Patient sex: M
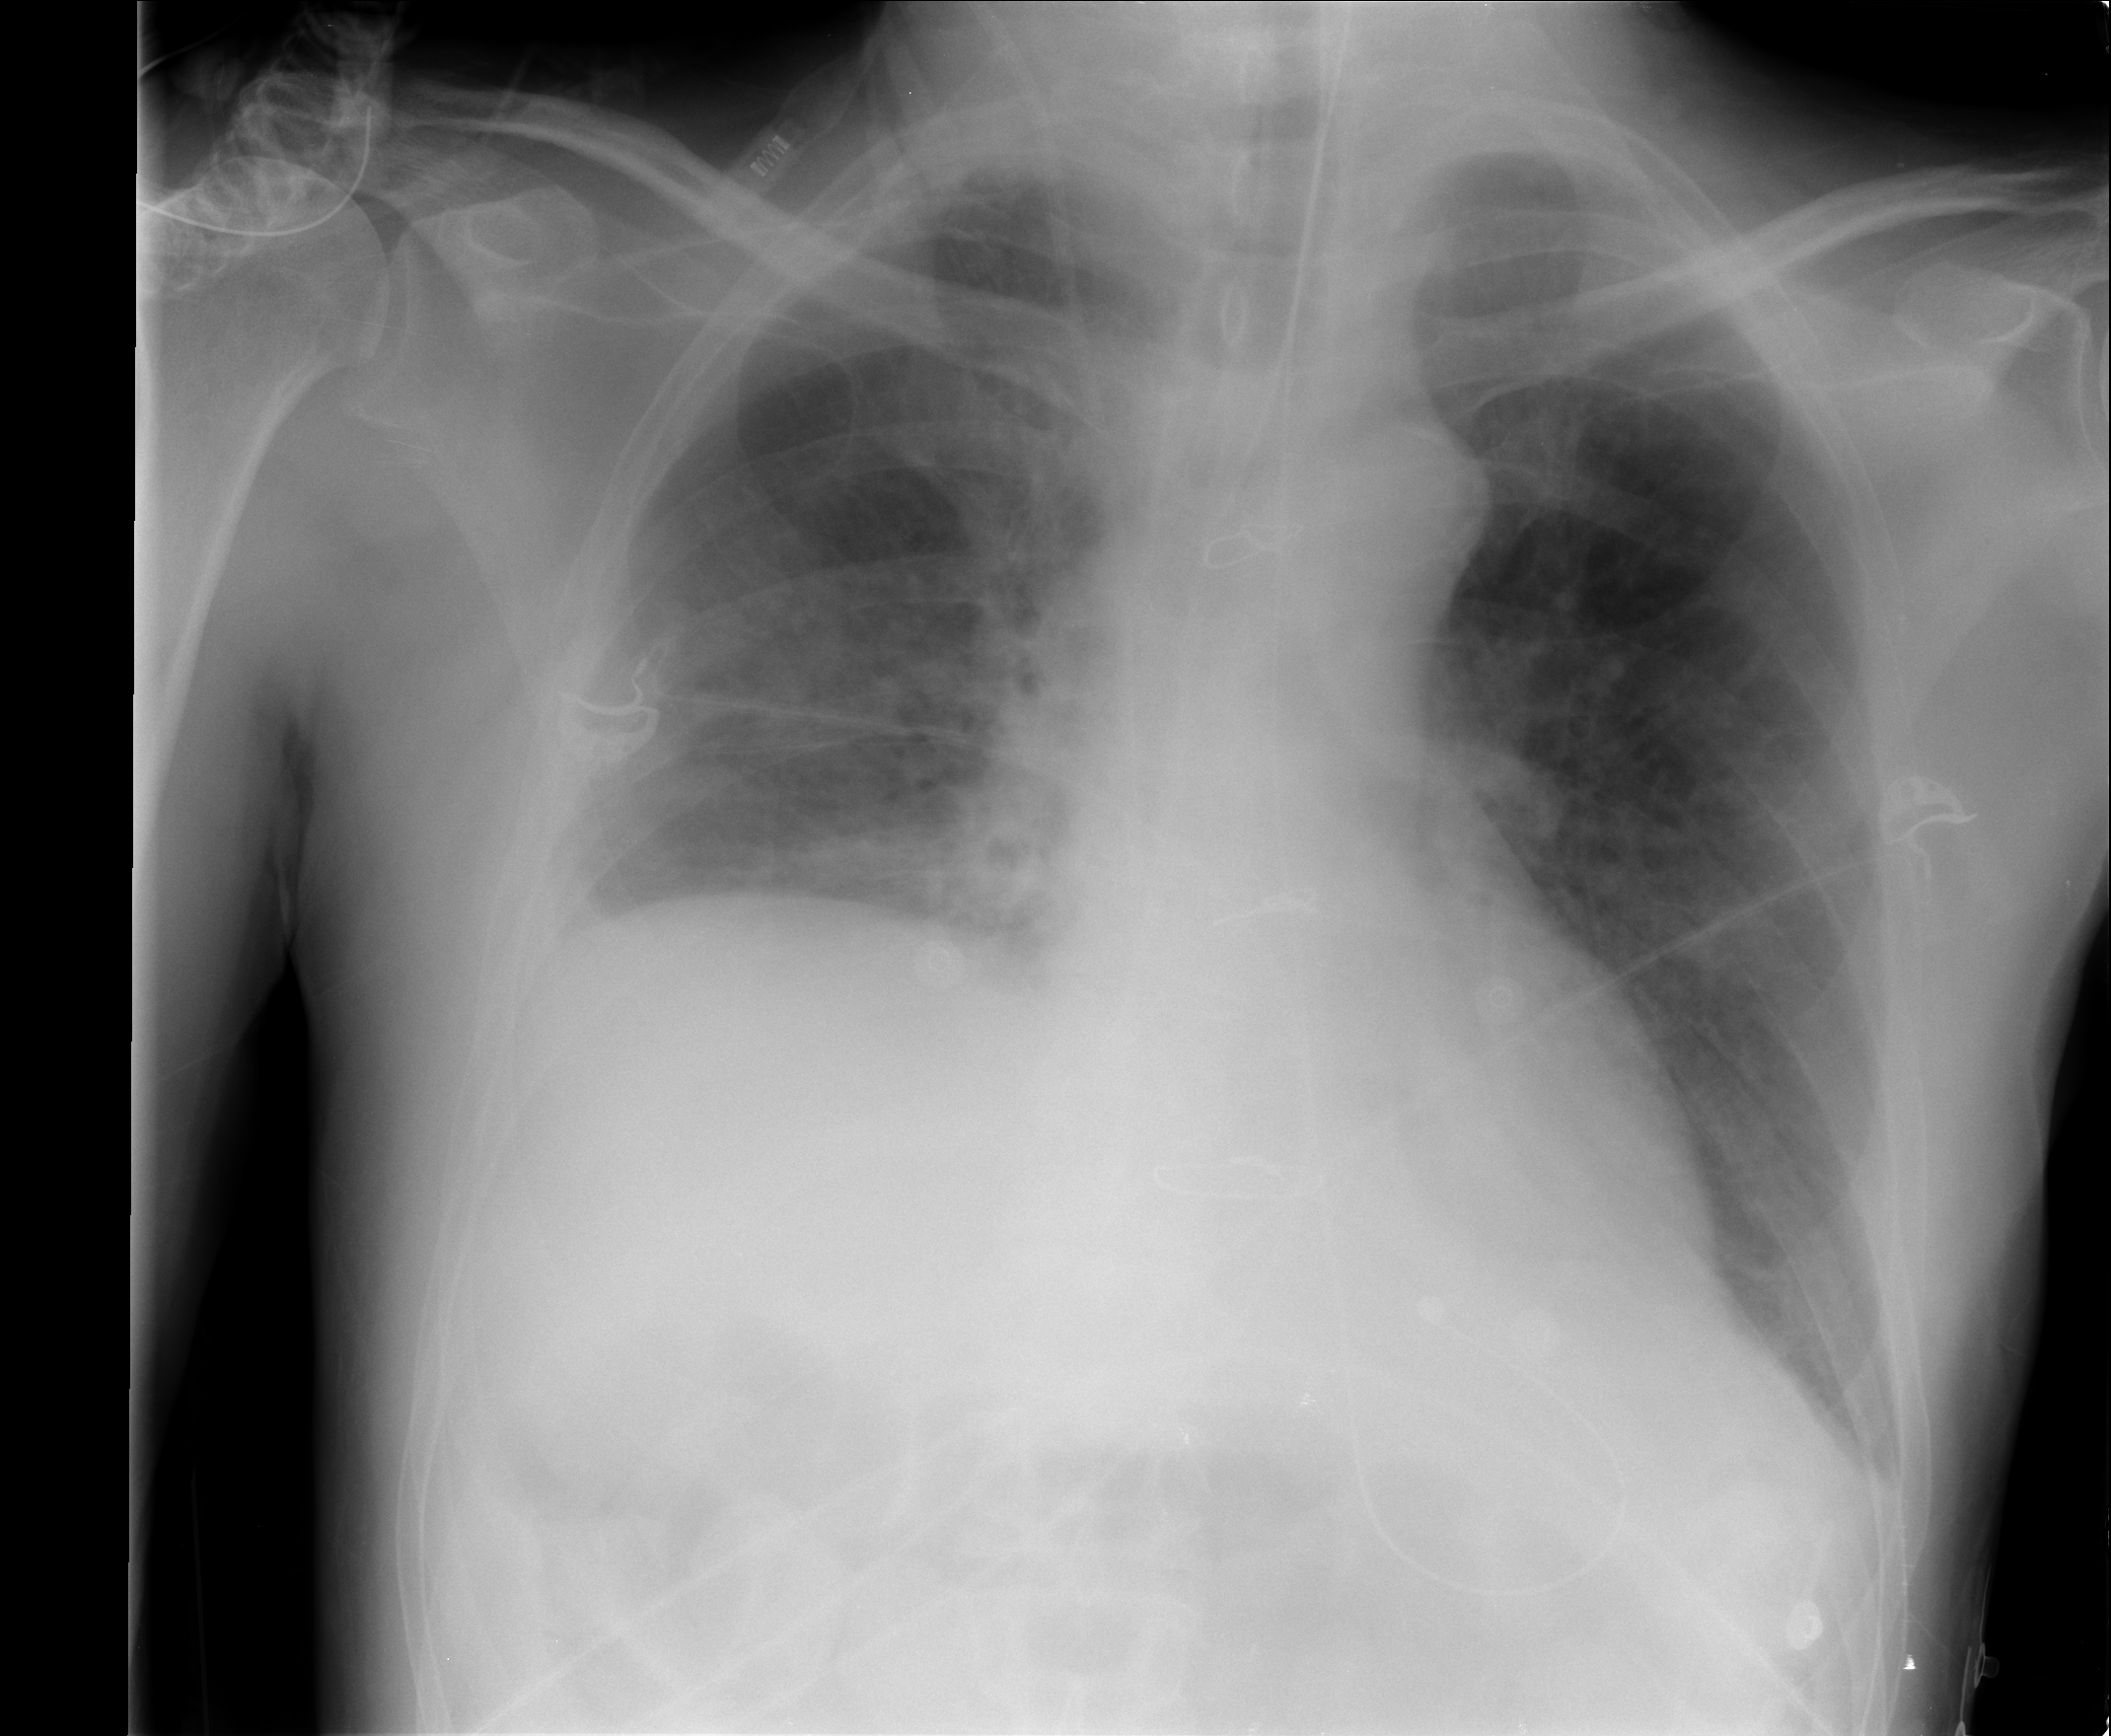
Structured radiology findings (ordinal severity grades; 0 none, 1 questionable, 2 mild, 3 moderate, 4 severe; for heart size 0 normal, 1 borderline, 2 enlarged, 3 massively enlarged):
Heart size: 0
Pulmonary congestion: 0
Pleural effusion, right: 2
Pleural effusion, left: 1
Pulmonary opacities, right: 2
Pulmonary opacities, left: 0
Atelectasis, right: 0
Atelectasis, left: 0